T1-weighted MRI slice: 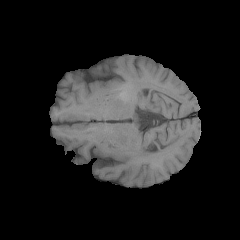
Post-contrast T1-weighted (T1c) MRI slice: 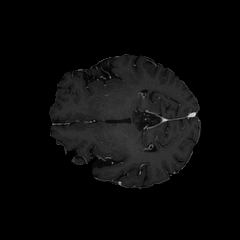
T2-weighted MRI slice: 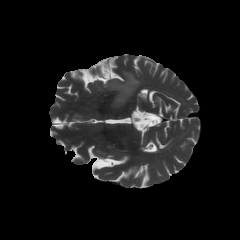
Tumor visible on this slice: yes